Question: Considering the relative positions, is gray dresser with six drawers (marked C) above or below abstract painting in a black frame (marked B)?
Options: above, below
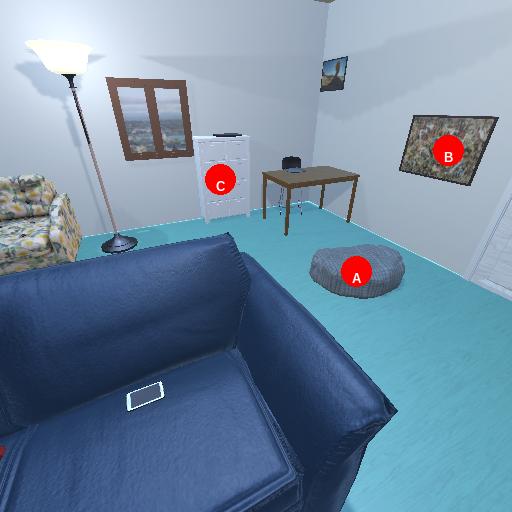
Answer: above